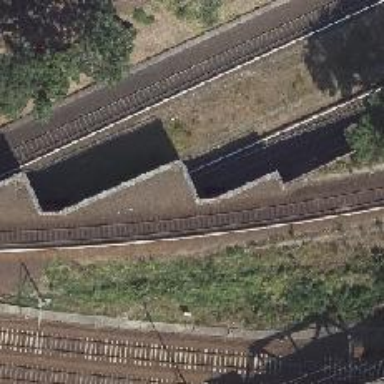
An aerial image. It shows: Light rail railway line with electrified rails.